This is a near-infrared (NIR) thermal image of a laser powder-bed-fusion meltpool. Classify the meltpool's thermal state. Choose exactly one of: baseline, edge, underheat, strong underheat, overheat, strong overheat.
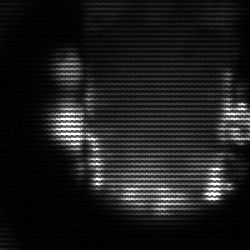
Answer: baseline